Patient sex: F
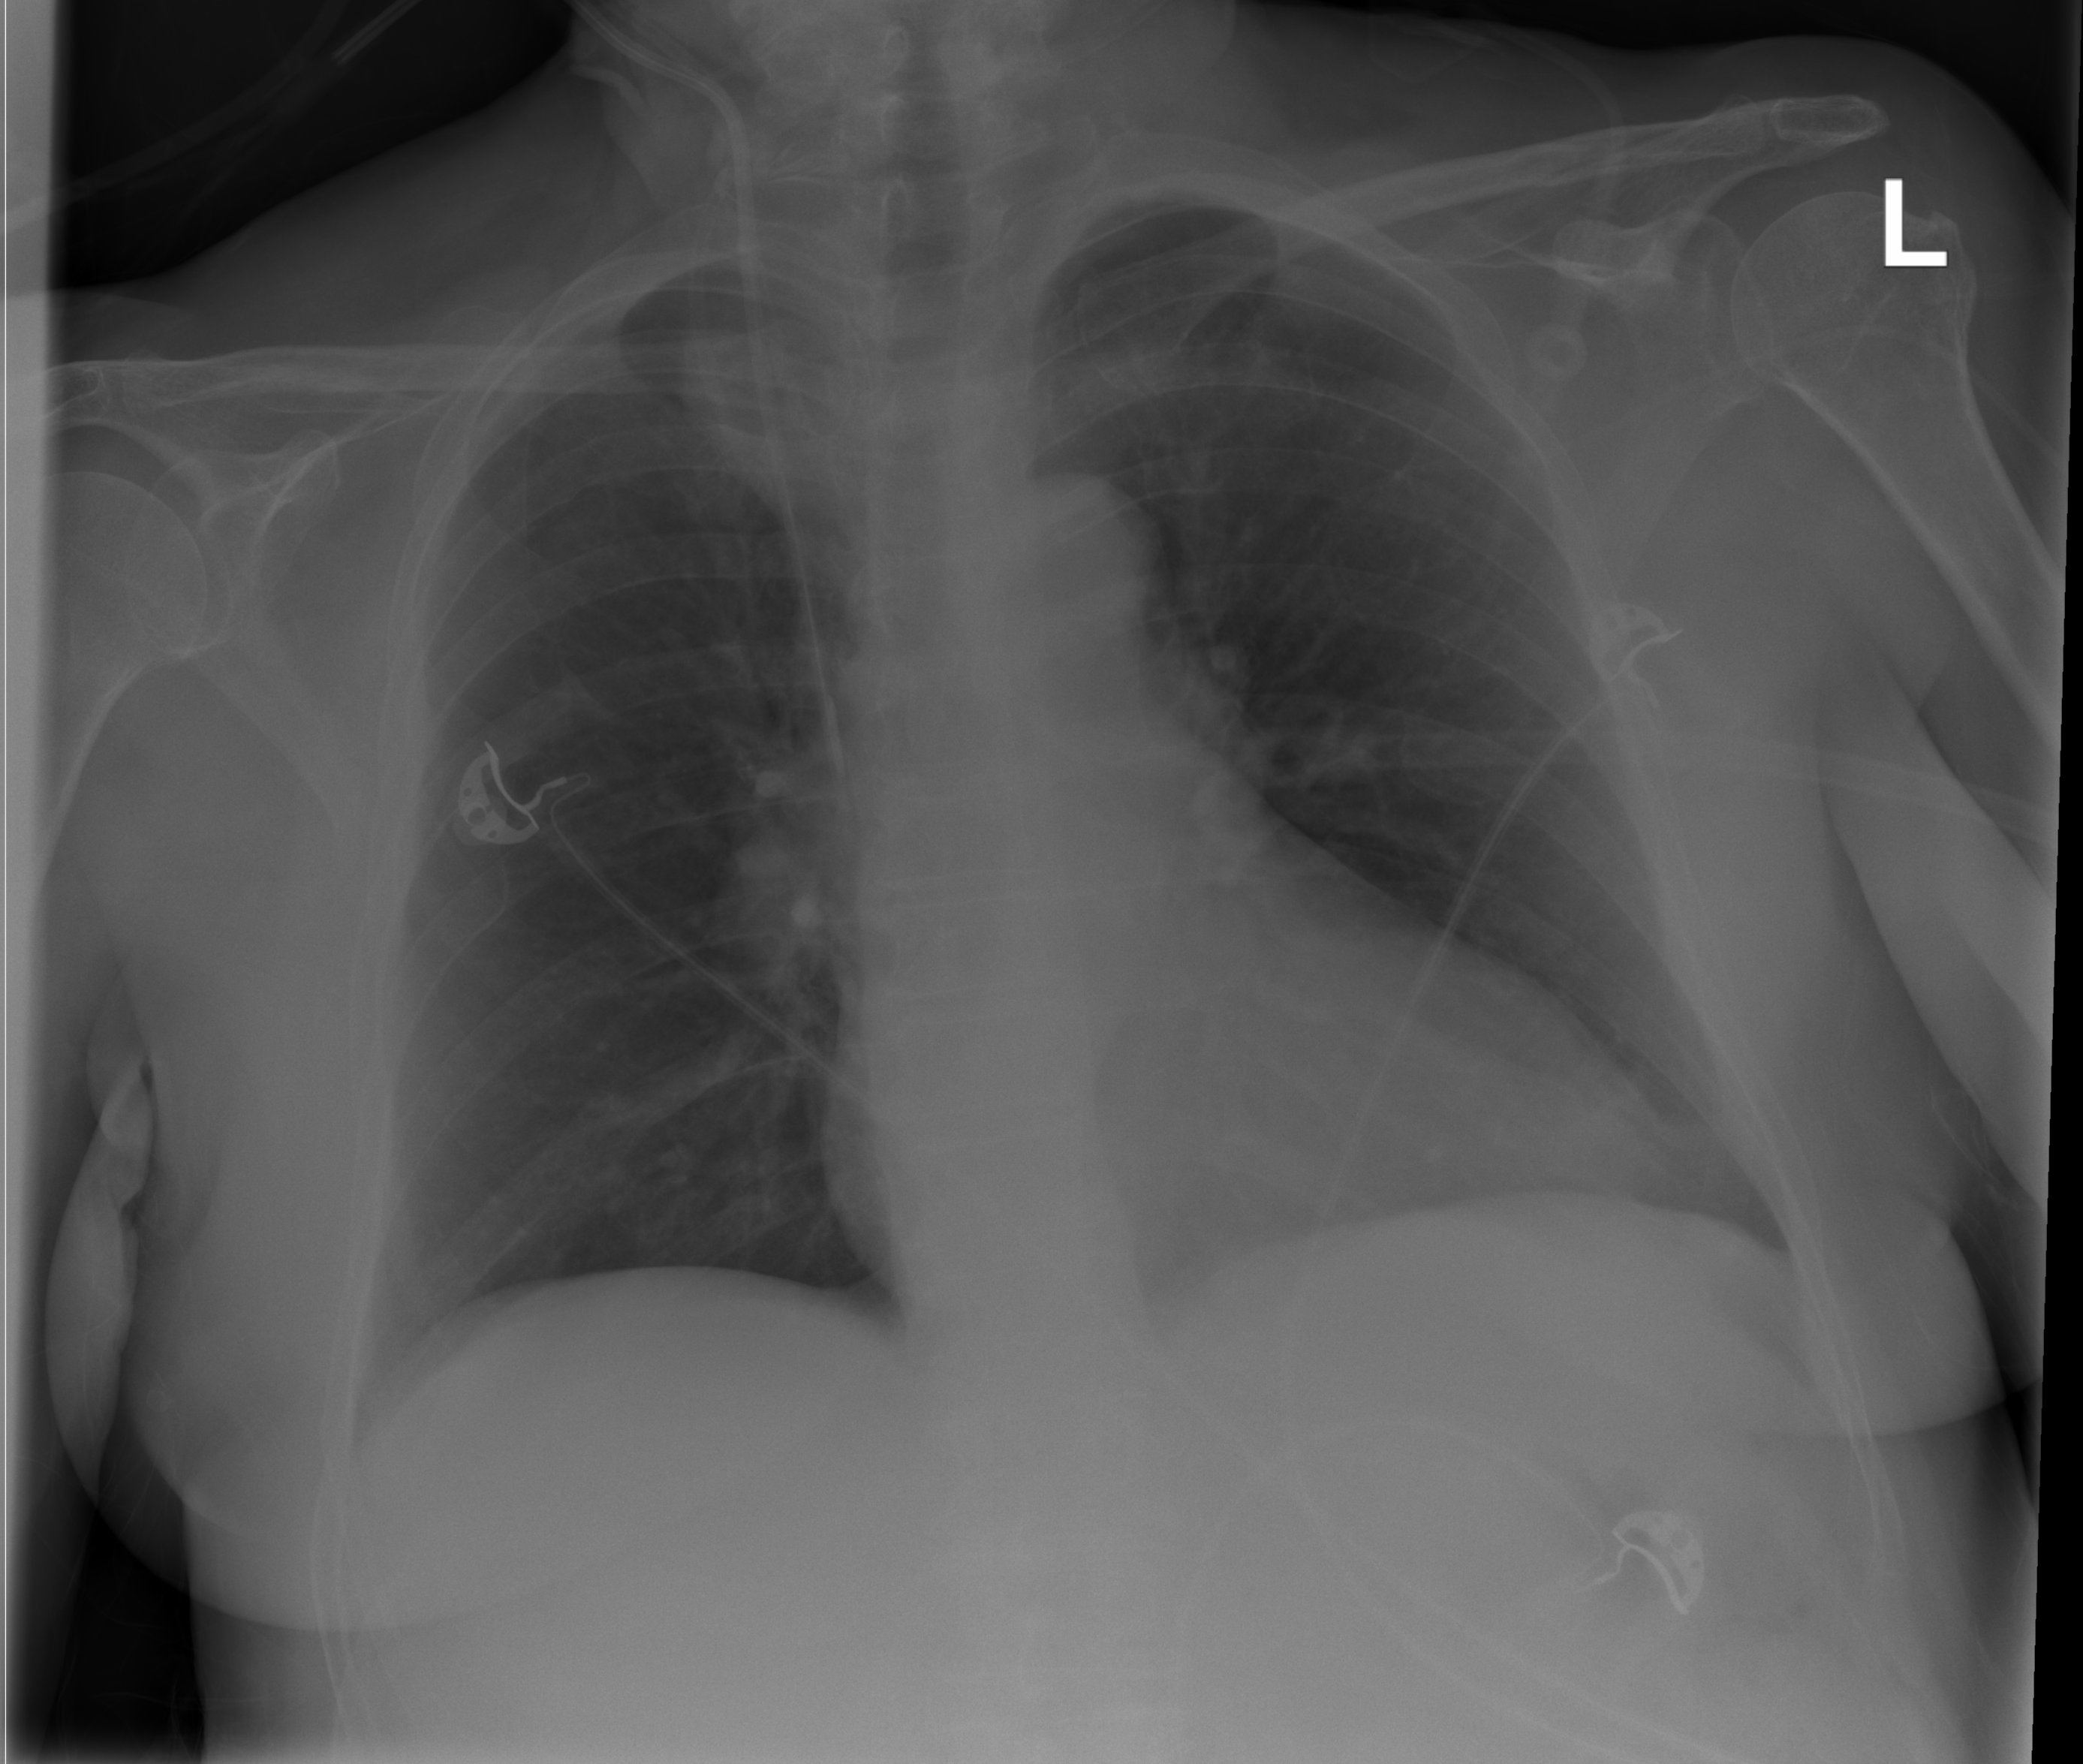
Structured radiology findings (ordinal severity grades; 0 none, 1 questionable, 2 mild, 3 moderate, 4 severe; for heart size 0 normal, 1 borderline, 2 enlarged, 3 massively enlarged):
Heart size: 0
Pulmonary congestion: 0
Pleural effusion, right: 0
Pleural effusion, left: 0
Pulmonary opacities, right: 0
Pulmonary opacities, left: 0
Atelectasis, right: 1
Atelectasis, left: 1